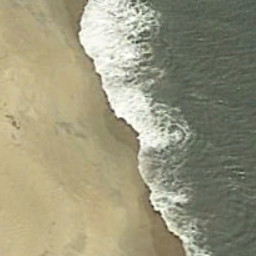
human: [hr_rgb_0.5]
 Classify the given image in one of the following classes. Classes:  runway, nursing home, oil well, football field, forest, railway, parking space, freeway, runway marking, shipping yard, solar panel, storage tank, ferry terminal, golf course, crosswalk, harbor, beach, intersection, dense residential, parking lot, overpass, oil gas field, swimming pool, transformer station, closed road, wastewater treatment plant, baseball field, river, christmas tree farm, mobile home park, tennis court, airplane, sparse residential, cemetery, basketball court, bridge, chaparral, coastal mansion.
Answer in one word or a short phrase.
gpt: beach